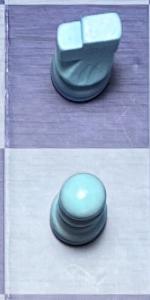
Label: Pawn_White